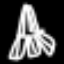
Label: The Eiffel Tower